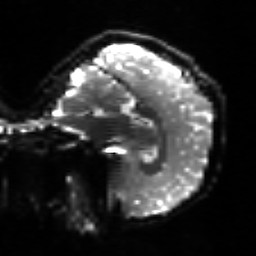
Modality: sbref
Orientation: sagittal
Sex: male
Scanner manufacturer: siemens
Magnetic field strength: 3 T
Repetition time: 5 s
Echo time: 0.071 s